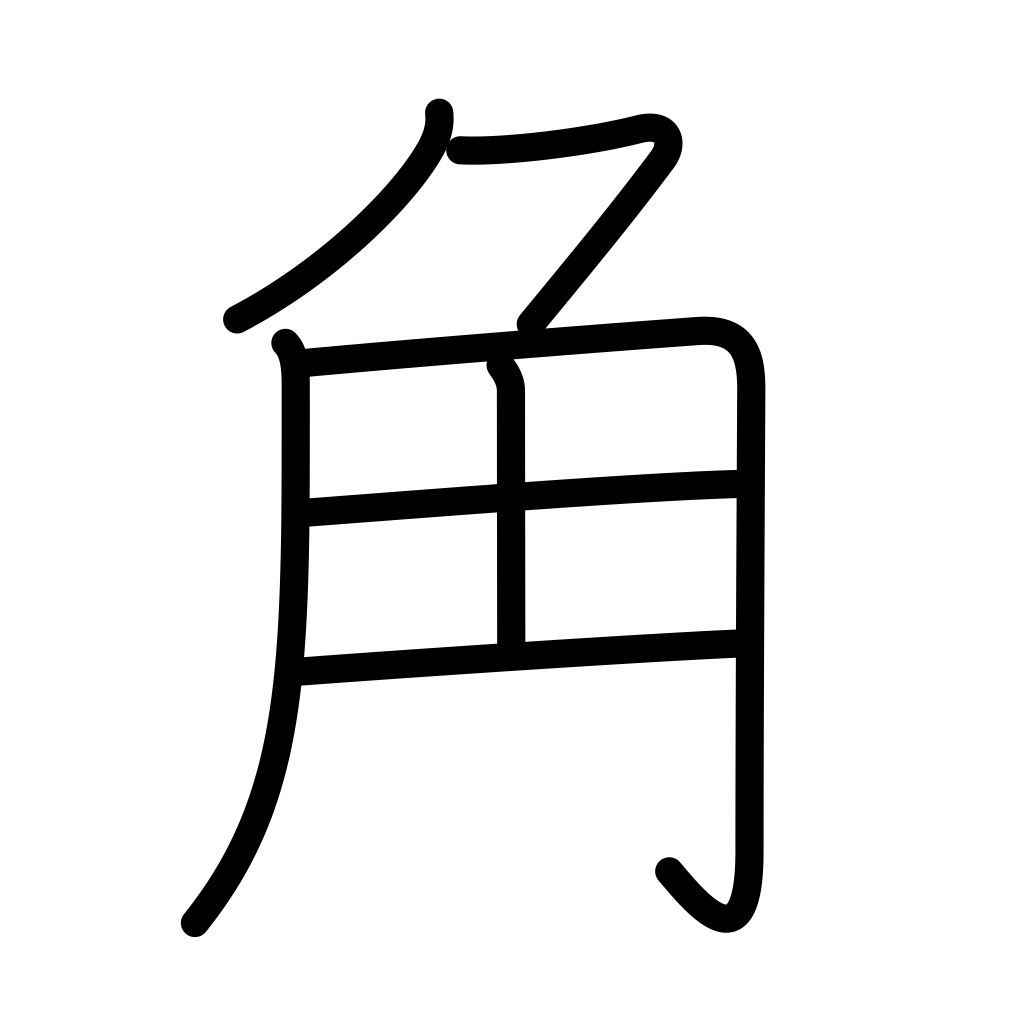
Meaning: angle, corner, square, horn, antlers